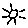
Label: sun